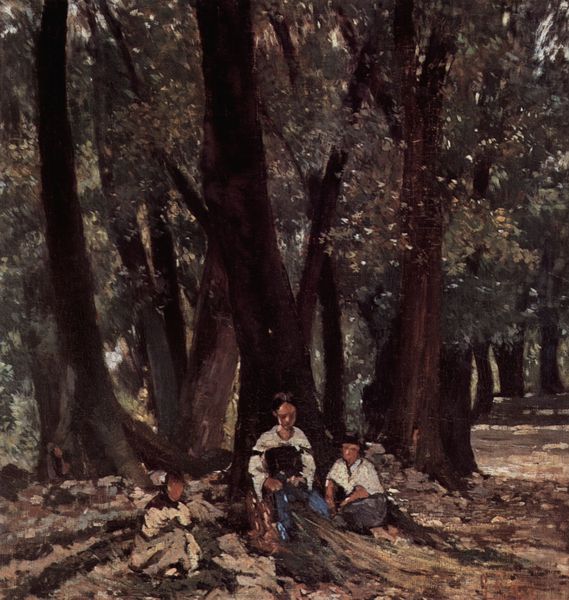
Titel: Bauern im Wald
Künstler: Giovanni Fattori
Standort: Genova
Institution: Collezione Taragoni
Schlagwörter: baum, blau, blätter, dunkel, gemälde, gruppe, laub, mann, schatten, weiß, baumstämme, bäume, frauen, grün, impressionismus, landschaft, menschen, mädchen, ocker, sitzen, äste, braun, frau, hut, kleid, kleider, licht, männer, orange, renoir, schwarz, gras, rot, weg, beige, leute, malerei, rock, gesichter, hemd, hose, bluse, mensch, steine, trauer, bild, öl, ast, baumstamm, erde, kalt, natur, stamm, zweige, pastos, pfad, sonne, boden, sitzend, drei, familie, kind, mutter, tochter, blatt, lichtpunkte, wald, genre, kinder, garten, schürze, sommer, ruhe, ruhen, pointilismus, warm, farben, violett, herbst, pause, picknick, rast, farblos, böschung, stämme, essen, reflexe, lesen, junge, freude, lichtreflexe, buch, lichtung, hocken, wei0, laubbaum, ölmalerei, liebermann, baumgruppe, laubwald, lichtflecken, waldboden, dickicht, zentrum, baüme, wei?, rucksack, sitzed, arbre, brau, lichtschein, buche, rasten, allemand, strebend, ohn, bau', im herbst, spaziergan, baüme kinder wald, ewald, eexpressionismus, ge+rn